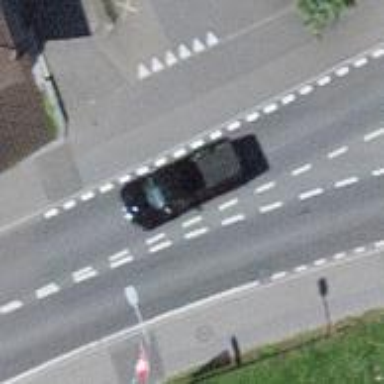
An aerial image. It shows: Asphalt road with primary classification. The road has separate sidewalks on both sides.